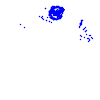
Particle: electron